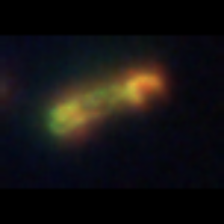
Taxon: Pennate
Group: Diatoms